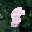
Label: 8